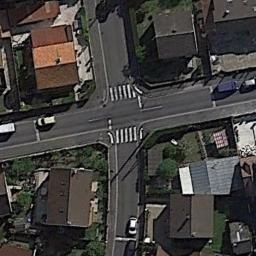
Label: intersection